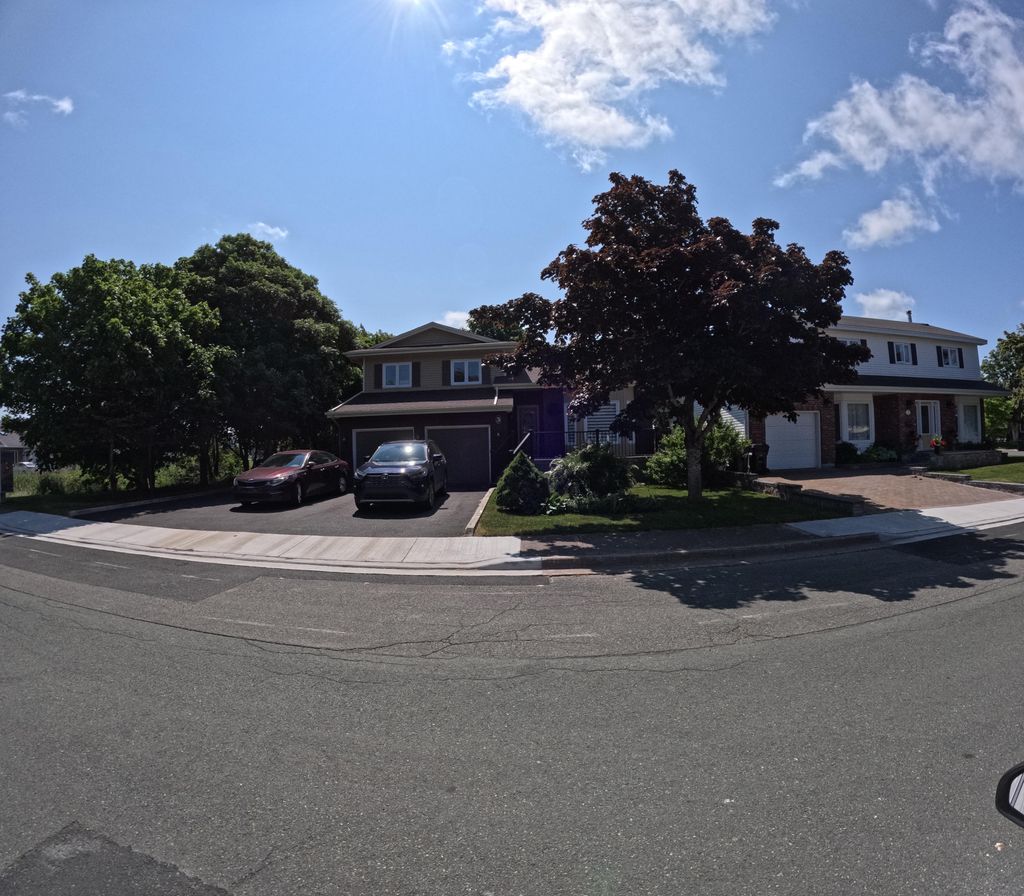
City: st_johns